Question: I really can't figure out this. Under a certain user, I am able to connect to the MySQL db on machine A from machine B, but I can't connect locally from machine A itself or connect from PHP.
To illustrate, I created a db MYTEST on machine A. Then I create a user MYTEST and grant all privileges on MYTEST:
'''
GRANT ALL PRIVILEGES ON MYTEST.* TO 'MYTEST'@'%' IDENTIFIED BY 'mypass';
FLUSH PRIVILEGES;
'''
I did these as root, which I can connect from anywhere without any problem. Result:

Then, I try to connect from another machine, machine B:
'''
ubuntu@ip-*-*-2-153:~$ mysql -u MYTEST -p -h *.*.*.174
Enter password:
Welcome to the MySQL monitor. Commands end with ; or \g.
Your MySQL connection id is 84
Server version: 5.5.32-0ubuntu7 (Ubuntu)
Copyright (c) 2000, 2013, Oracle and/or its affiliates. All rights reserved.
Oracle is a registered trademark of Oracle Corporation and/or its
affiliates. Other names may be trademarks of their respective
owners.
Type 'help;' or '\h' for help. Type '\c' to clear the current input statement.
mysql>
'''
These all look good. Now I go back to machine A and do this:
'''
root@wangboyang:~# mysql -u MYTEST -p
Enter password:
ERROR 1045 (28000): Access denied for user 'MYTEST'@'localhost' (using password:
YES)
root@wangboyang:~#
'''
Whereas I'm able to connect as root:
'''
root@wangboyang:~# mysql -u root -p
Enter password:
Welcome to the MySQL monitor. Commands end with ; or \g.
'''
Ultimately, I need to connect from PHP. It doesn't work either:
'''
php > $con = mysqli_connect('128.199.253.174', 'MYTEST', 'mypass');
PHP Warning: mysqli_connect(): (28000/1045): Access denied for user 'MYTEST'@'w
angboyang.com' (using password: YES) in php shell code on line 1
'''
I have to use root:
'''
php > $con = mysqli_connect('128.199.253.174', 'root', 'somepasswordhere');
php >
'''
I then tried something aggressive. I granted all global privileges to MYTEST, but all the results remained the same. Please anyone has any idea? Would Really appreciate it.
Note:
1. I'm sure the password is correct. To confirm this I used the same password as the root and compared the hash to be the same. I can connect using root. So the password is correct.
2. Both machines Ubuntu 13.10.
3. I tried to flush privileges and restart mysql server in between all these steps but to no avail.
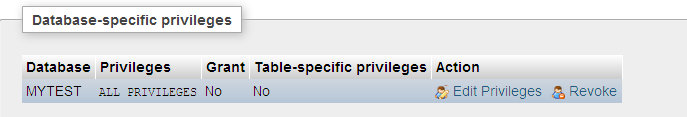
Answer: I managed to solve the problem but I don't really understand why.
The problem seems to be the wildcard '%'. It should be able to substitute user connecting from any IP, domain.
However, it doesn't work for the case of 'localhost' and 'mydomain.com'. My guess is that either '%' only matches IPs or the behaviour is specified somewhere in the doc or config file.
To solve it, create user 'MYTEST'@'localhost' and 'MYTEST'@'domainname.com'.